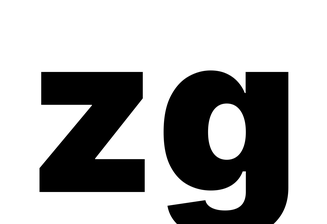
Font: Inter_Black